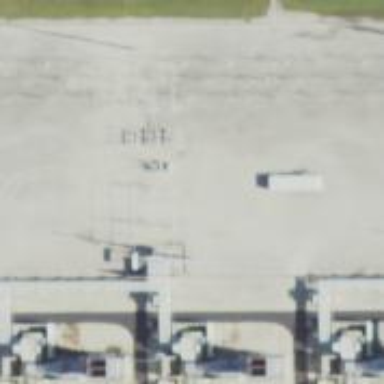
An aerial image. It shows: Switch for power supply.